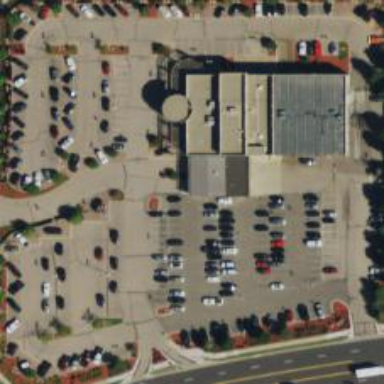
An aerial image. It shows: Parking area with surface.